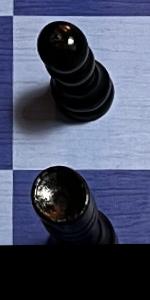
Label: Rook_Black